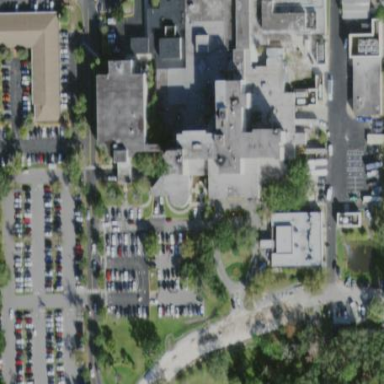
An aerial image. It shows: Hospital building.